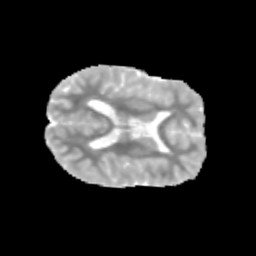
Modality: MD
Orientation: axial
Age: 10
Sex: male
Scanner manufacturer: siemens
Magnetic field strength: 3 T
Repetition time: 3.8 s
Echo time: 0.07 s